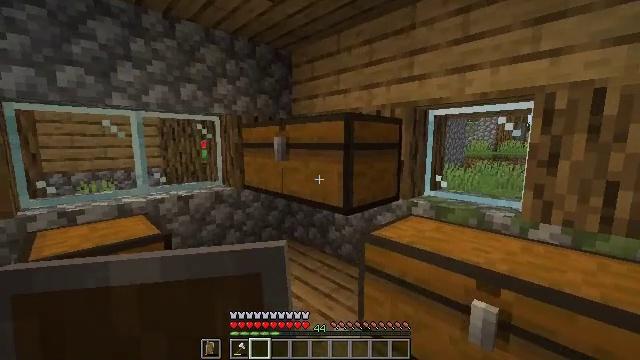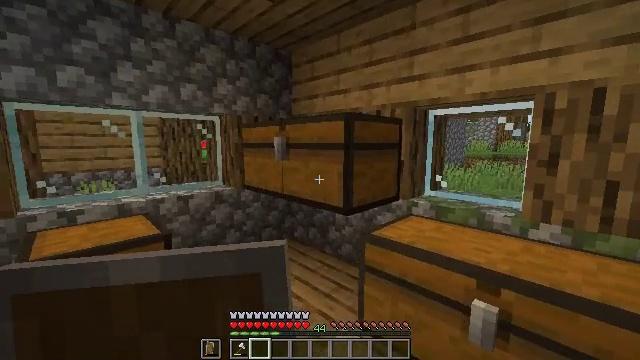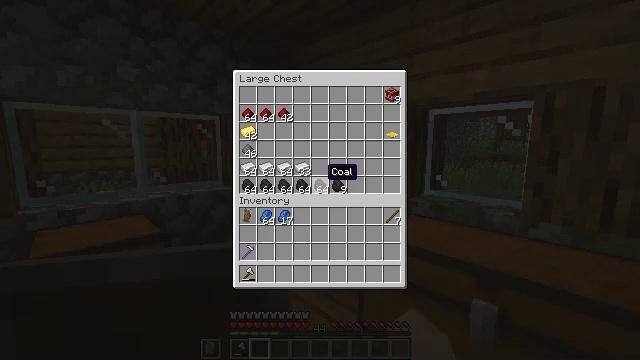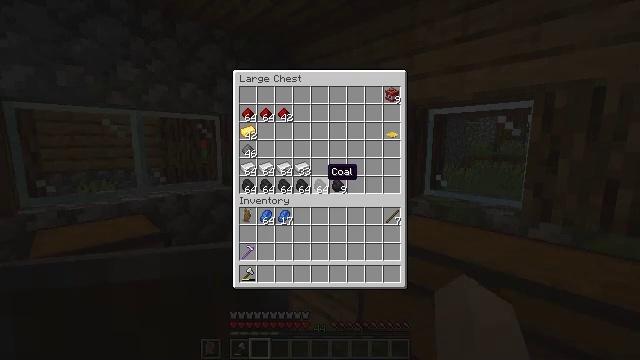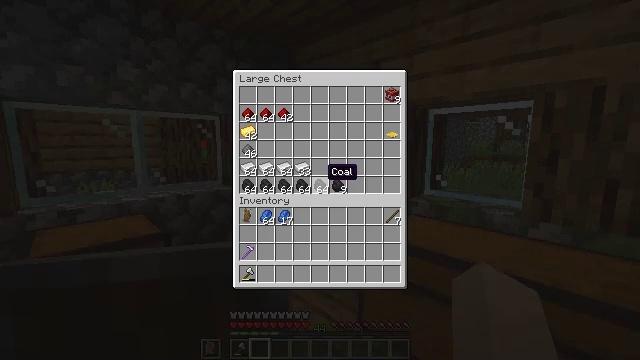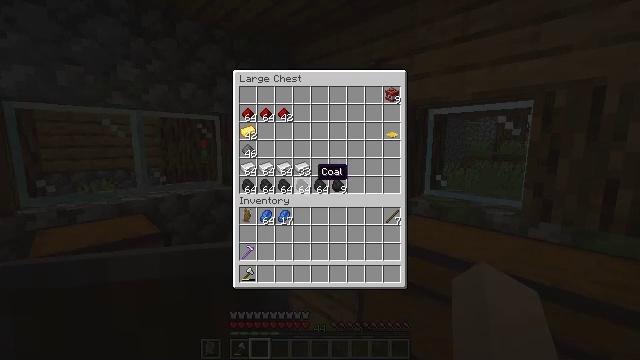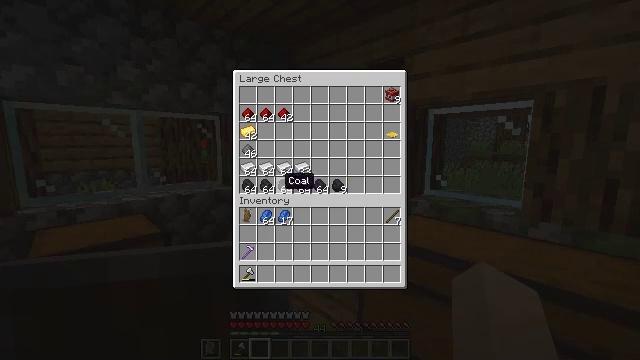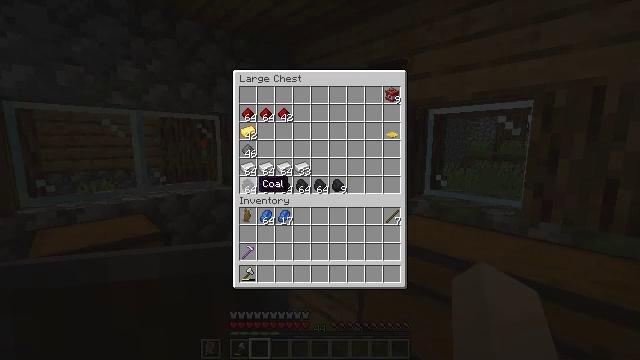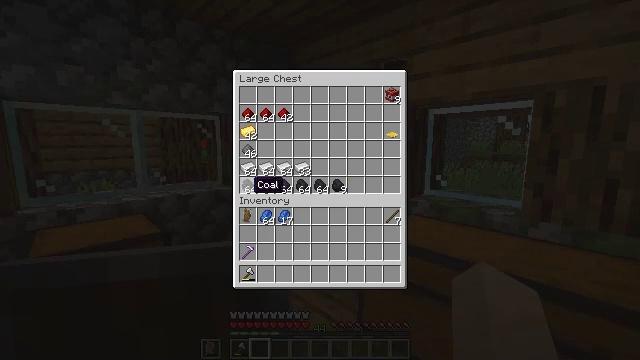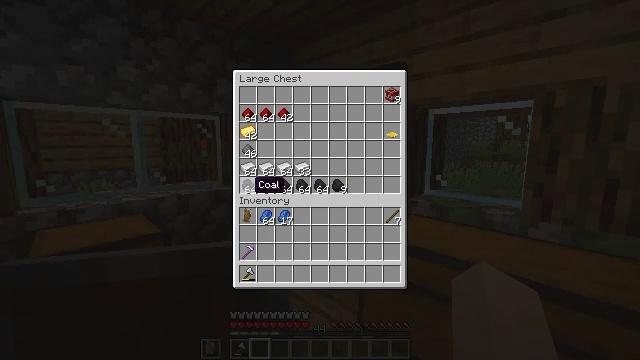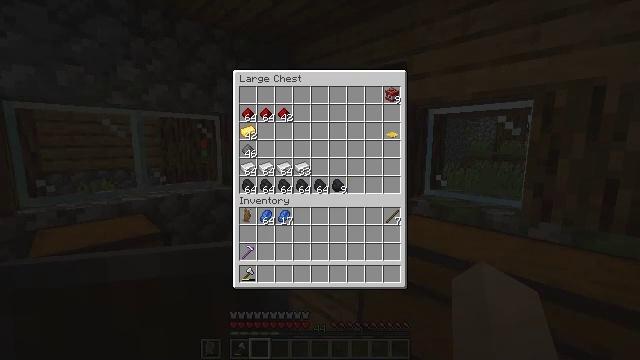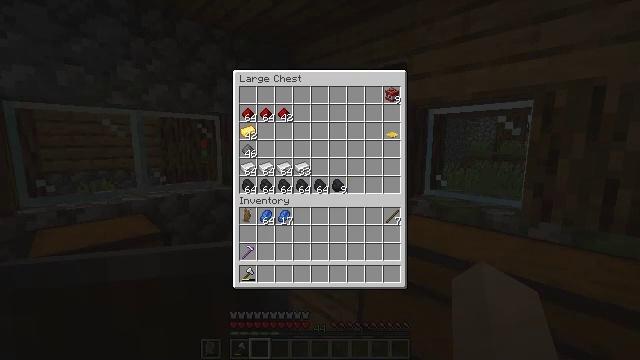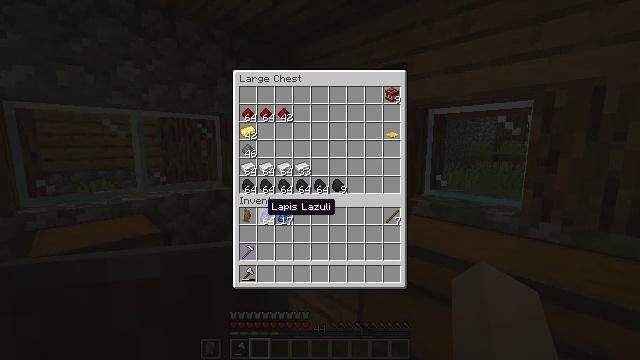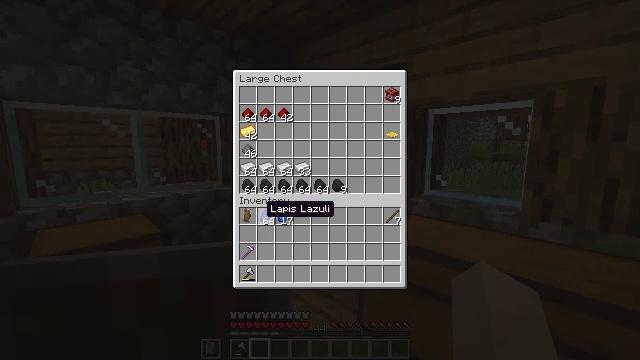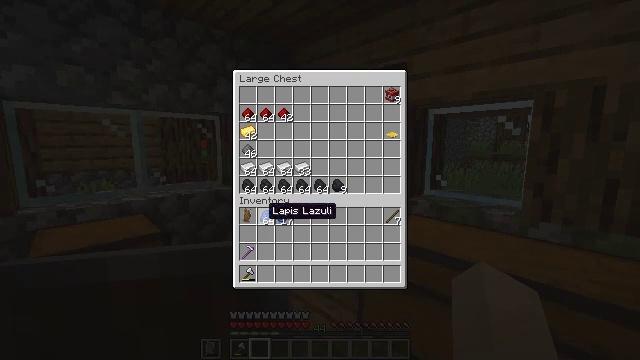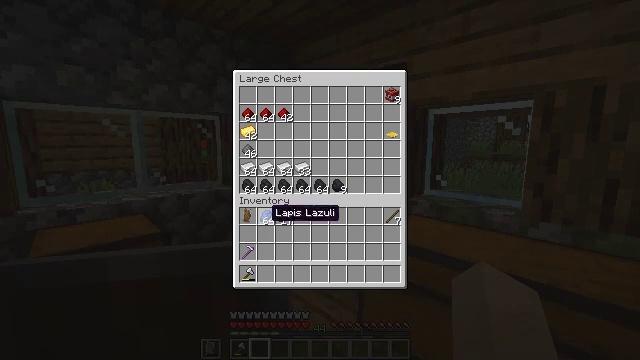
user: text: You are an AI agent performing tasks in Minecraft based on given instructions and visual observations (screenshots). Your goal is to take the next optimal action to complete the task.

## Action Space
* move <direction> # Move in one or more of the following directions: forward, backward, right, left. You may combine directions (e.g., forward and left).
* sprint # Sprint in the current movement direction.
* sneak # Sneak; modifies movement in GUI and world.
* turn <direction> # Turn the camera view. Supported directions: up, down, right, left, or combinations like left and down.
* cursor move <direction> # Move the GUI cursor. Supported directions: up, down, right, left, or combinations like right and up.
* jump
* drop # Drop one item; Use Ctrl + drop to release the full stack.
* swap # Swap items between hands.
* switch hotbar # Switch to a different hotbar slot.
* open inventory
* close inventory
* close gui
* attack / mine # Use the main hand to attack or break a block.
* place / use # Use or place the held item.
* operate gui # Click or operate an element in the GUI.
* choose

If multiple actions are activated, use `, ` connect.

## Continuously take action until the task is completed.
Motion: motion action
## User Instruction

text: Gather a pumpkin block.
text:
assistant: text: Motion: no_op
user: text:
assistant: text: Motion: no_op
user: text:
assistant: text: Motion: no_op
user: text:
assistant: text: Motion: no_op
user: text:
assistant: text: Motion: cursor move left
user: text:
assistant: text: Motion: cursor move left and down
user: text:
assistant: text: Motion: cursor move left
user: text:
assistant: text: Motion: no_op
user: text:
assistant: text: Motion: no_op
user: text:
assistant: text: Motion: cursor move right
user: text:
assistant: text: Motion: cursor move down
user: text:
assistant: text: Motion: cursor move down
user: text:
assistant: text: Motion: no_op
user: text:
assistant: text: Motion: no_op
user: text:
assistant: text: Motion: no_op
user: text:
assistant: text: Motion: no_op
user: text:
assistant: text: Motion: operate gui
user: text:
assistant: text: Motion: operate gui
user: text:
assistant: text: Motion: no_op
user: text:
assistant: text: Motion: cursor move right and up
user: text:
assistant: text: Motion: cursor move up
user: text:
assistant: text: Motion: cursor move left and up
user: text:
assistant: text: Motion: no_op
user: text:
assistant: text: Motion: no_op
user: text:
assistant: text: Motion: no_op
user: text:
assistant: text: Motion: no_op
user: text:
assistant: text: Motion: no_op
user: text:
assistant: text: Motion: no_op
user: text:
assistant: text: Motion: no_op
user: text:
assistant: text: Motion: operate gui